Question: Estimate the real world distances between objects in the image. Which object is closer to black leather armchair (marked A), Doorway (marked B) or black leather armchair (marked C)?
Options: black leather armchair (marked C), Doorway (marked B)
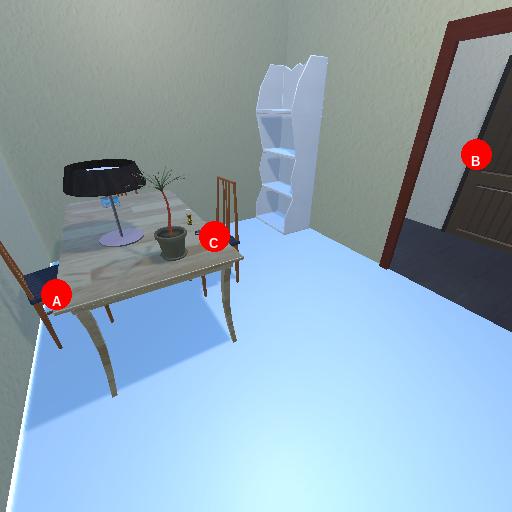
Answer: black leather armchair (marked C)